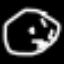
Label: clock